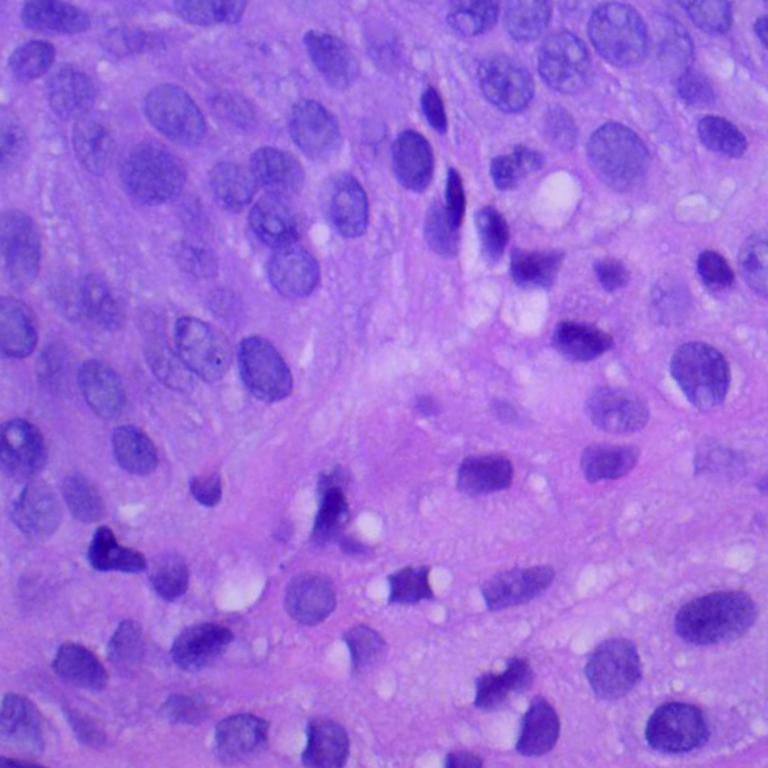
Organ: lung
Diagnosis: squamous carcinomas